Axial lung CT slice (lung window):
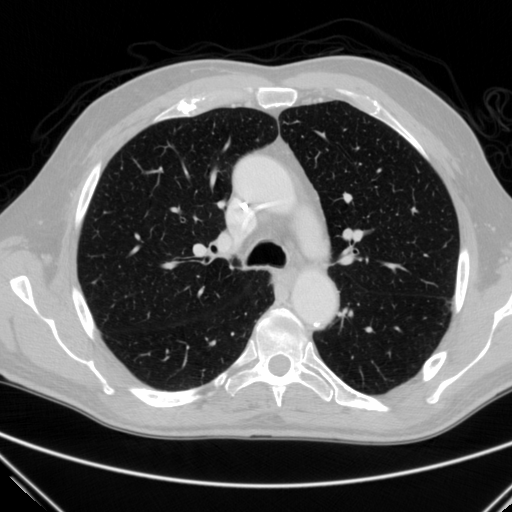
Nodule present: no